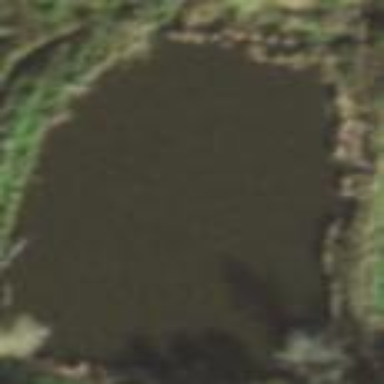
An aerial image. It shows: Peaceful pond.